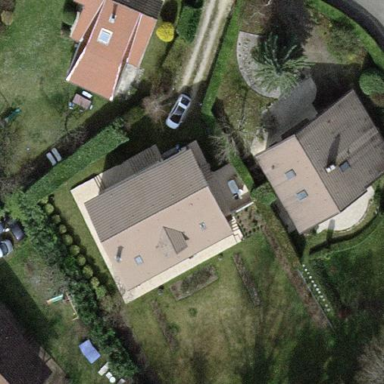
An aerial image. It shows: White building with gabled roof made of brown roof tiles.